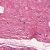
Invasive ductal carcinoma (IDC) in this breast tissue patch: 0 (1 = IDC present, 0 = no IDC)